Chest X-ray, AP view. Patient: 33 years old, sex F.
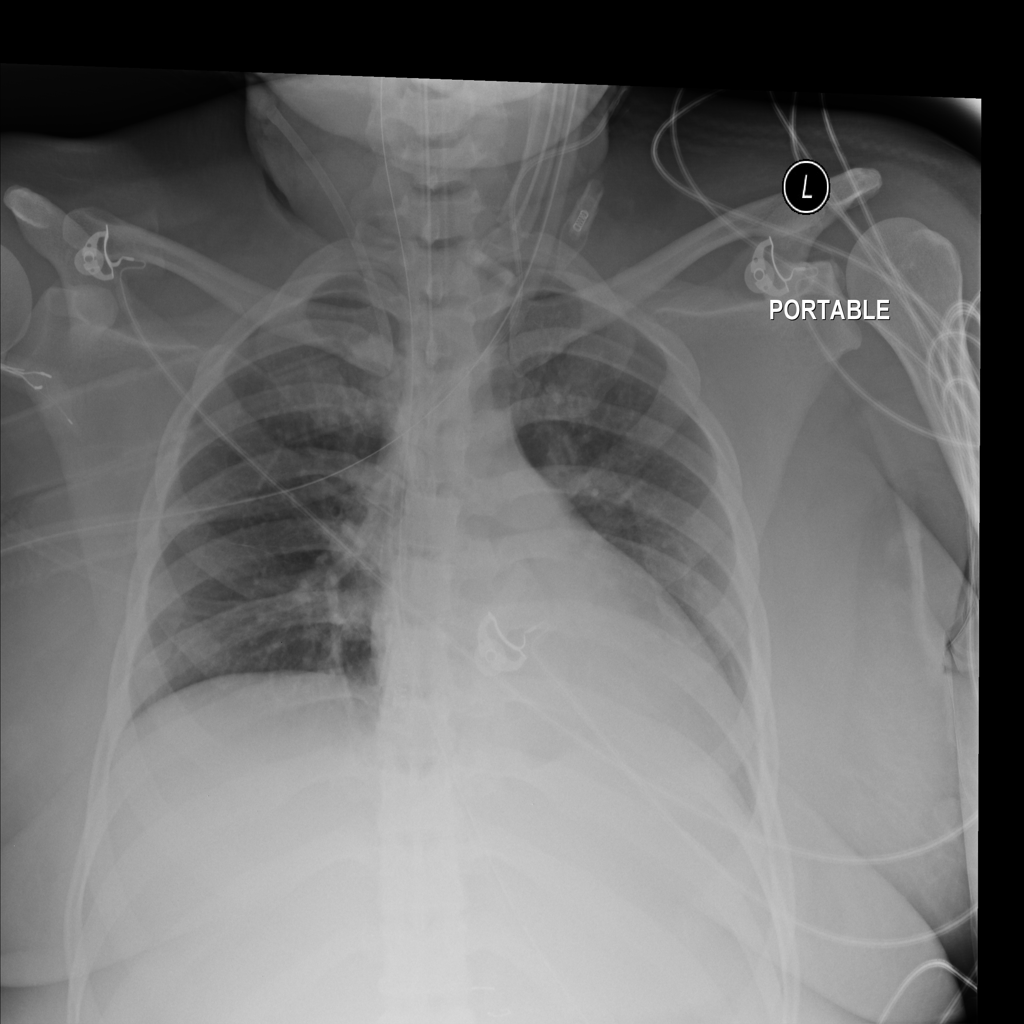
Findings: Cardiomegaly